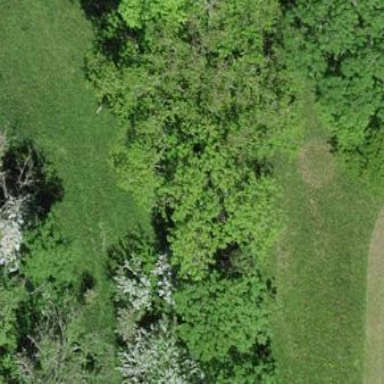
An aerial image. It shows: Forest area.